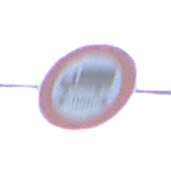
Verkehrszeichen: TatsaechlicheLaenge
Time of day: SunriseSunset
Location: Outdoor (Suburban)
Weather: PartlyCloudy
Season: NotSpecified
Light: Natural